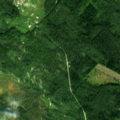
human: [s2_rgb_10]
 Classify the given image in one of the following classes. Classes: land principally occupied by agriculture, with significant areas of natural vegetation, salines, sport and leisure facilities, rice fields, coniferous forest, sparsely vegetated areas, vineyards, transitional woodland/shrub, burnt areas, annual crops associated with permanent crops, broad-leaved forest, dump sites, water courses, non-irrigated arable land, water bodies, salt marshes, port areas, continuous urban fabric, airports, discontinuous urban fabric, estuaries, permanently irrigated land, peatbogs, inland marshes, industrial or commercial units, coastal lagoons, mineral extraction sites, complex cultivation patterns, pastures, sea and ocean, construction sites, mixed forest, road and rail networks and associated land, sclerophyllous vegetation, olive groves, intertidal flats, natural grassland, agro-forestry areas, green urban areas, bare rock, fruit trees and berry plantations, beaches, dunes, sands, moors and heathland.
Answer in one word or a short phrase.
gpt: coniferous forest, mixed forest, transitional woodland/shrub